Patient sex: M
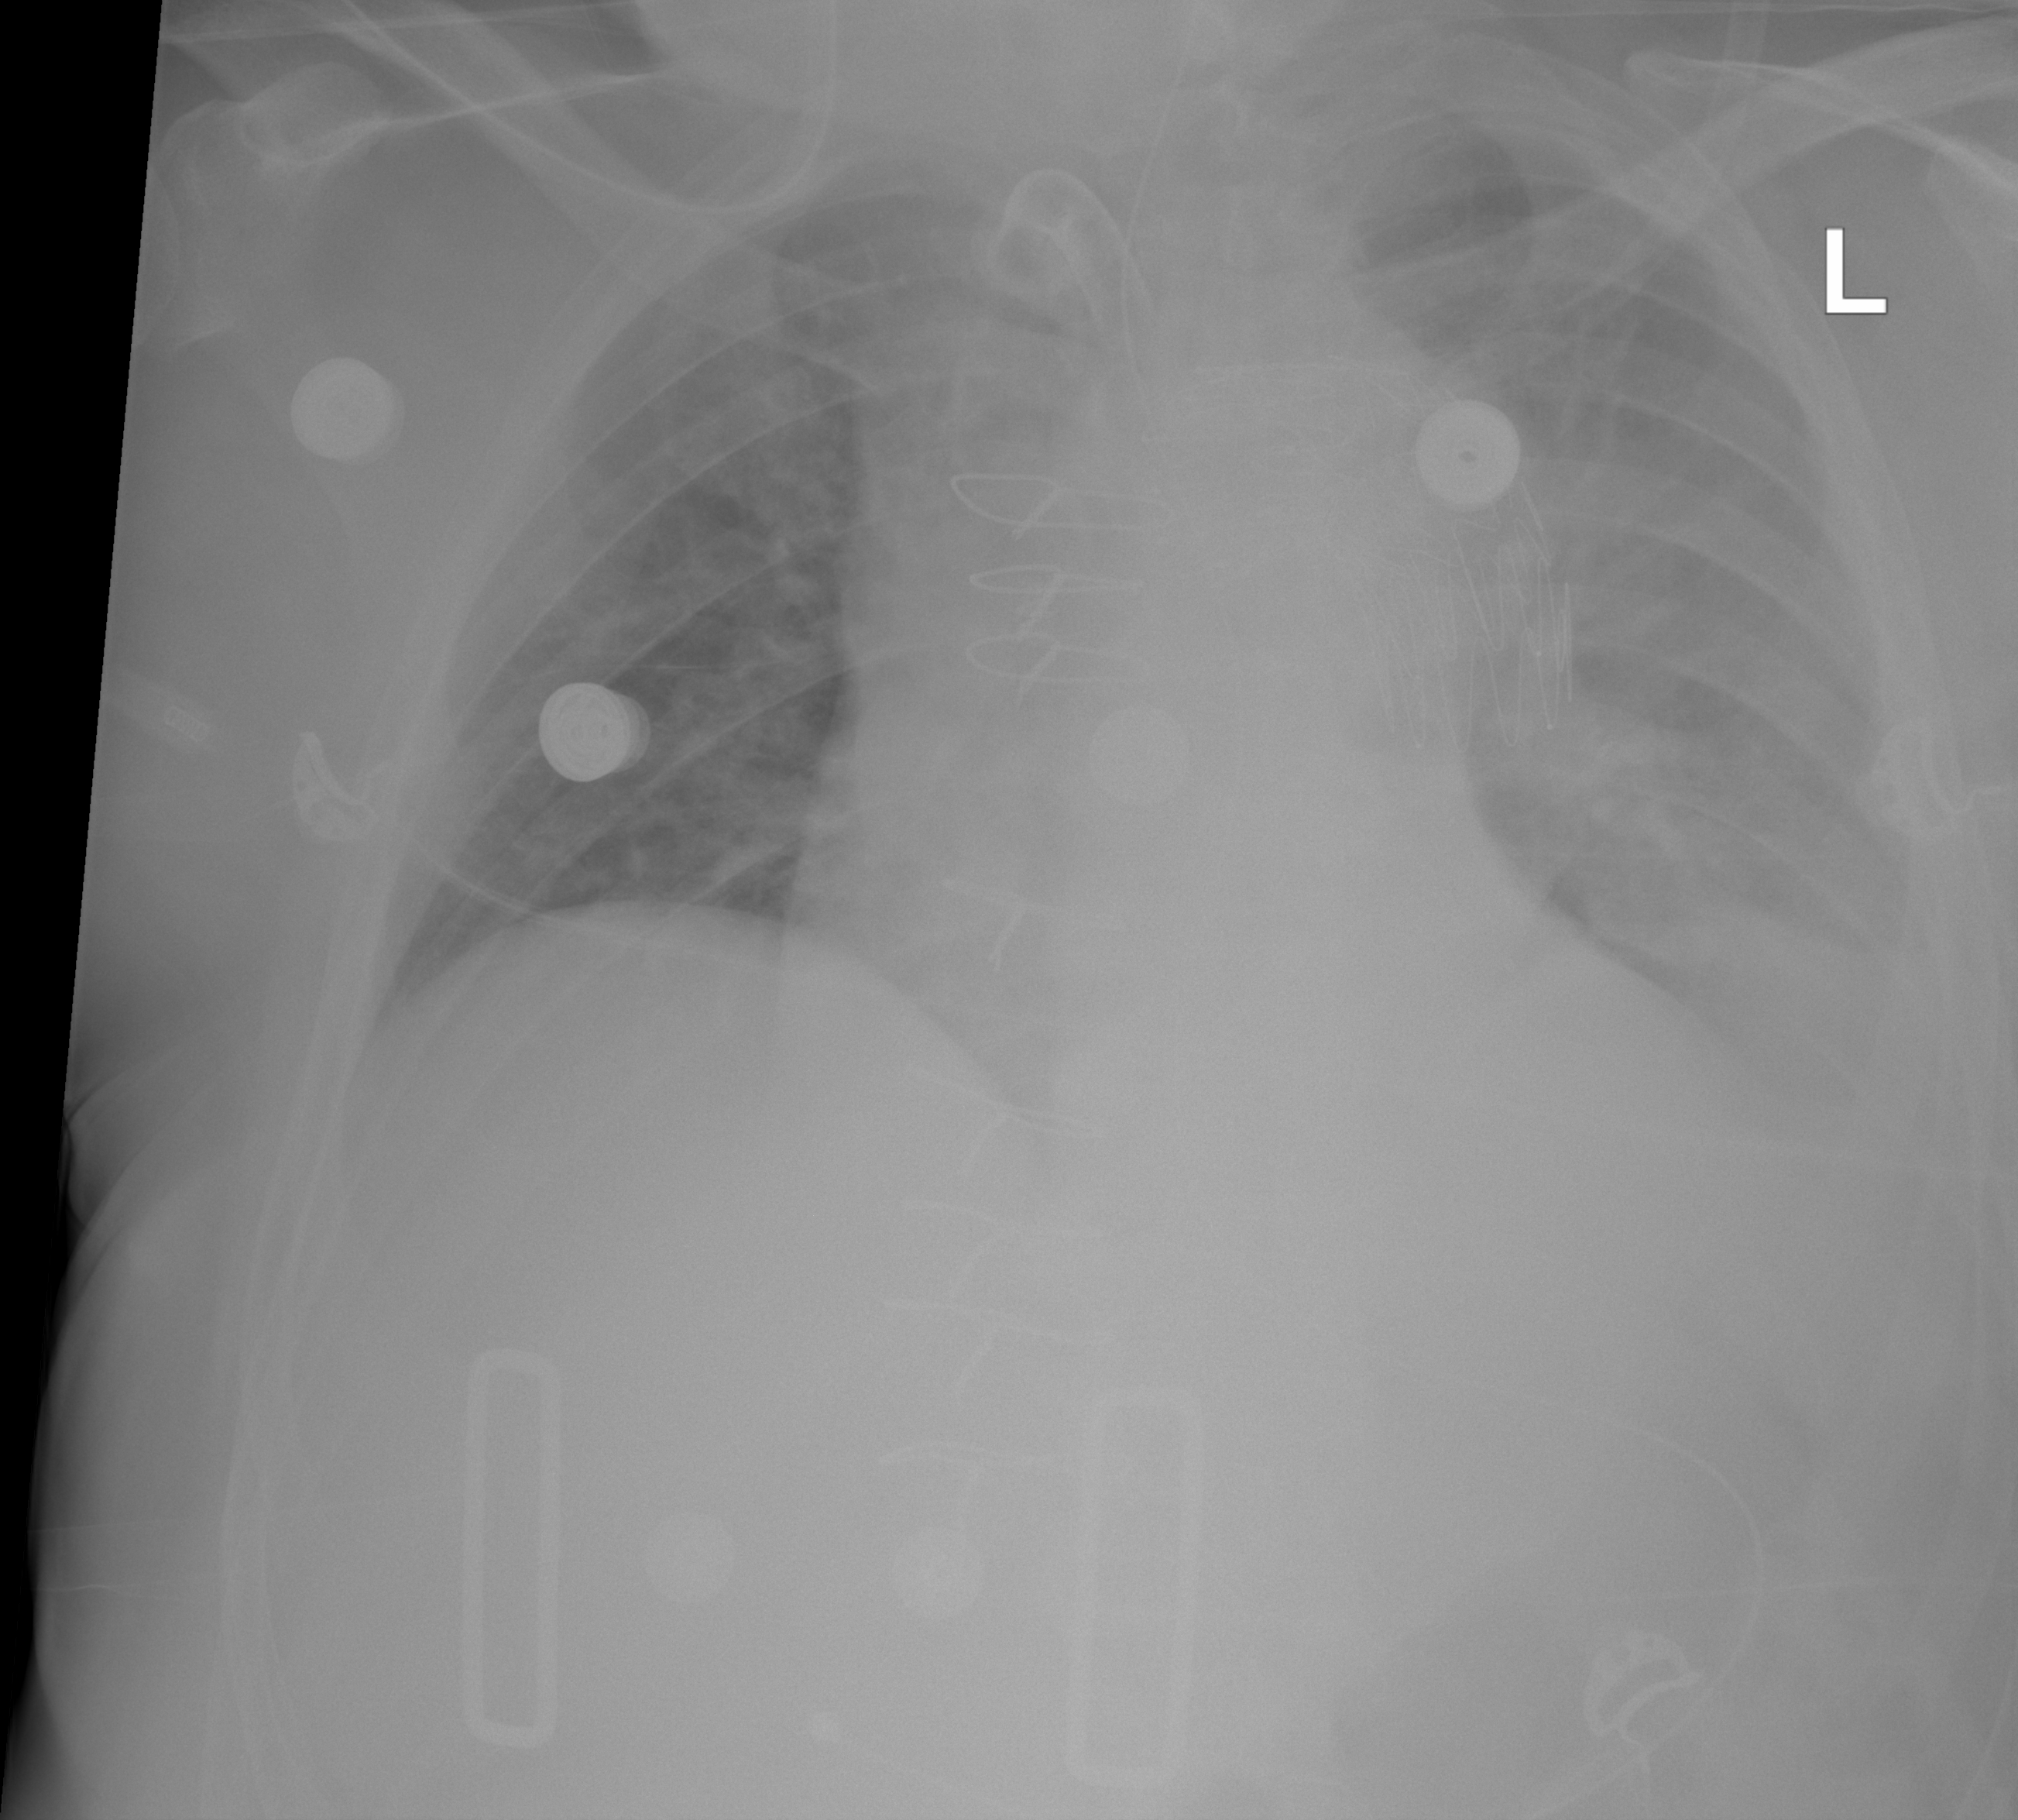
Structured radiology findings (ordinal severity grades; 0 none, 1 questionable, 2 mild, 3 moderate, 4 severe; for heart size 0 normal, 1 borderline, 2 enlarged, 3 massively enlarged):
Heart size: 2
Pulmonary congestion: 0
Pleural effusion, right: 0
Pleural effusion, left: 2
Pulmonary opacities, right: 2
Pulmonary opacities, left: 2
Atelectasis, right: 2
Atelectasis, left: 2